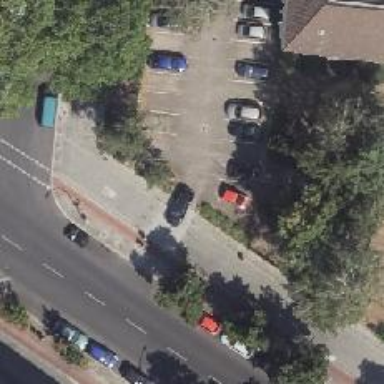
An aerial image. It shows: Parking aisle designated as service road.